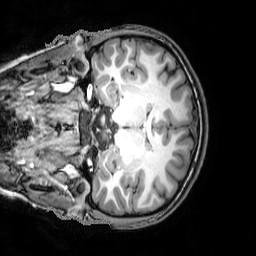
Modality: T1w
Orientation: sagittal
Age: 20
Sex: female
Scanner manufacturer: philips
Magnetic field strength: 3 T
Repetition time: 8.127 s
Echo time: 3.716 s